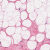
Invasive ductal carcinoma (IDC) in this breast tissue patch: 0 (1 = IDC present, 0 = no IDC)